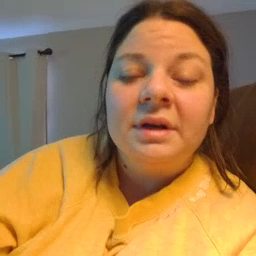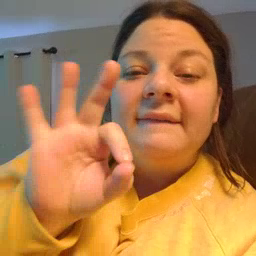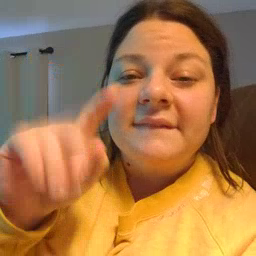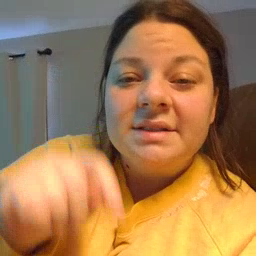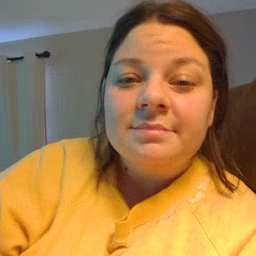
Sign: feet